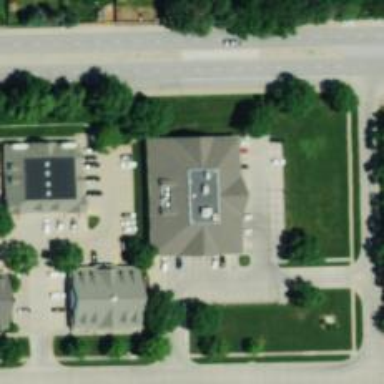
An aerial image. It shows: Pharmacy providing healthcare services.